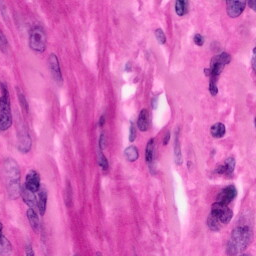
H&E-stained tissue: Pancreatic